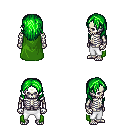
a pixel art fantasy rpg character, male body template, skeleton, green cape, white pants, green long hairstyle, four views (front, back, left, right), 2x2 character sprite sheet, small pixel art, hard edges, no anti-aliasing